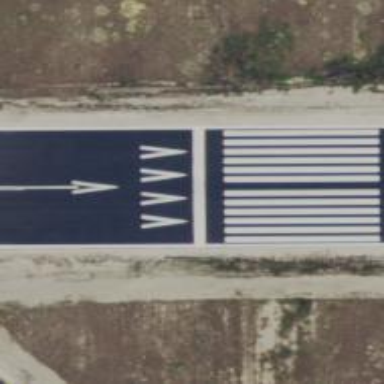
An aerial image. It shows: Displaced threshold on airport runway.